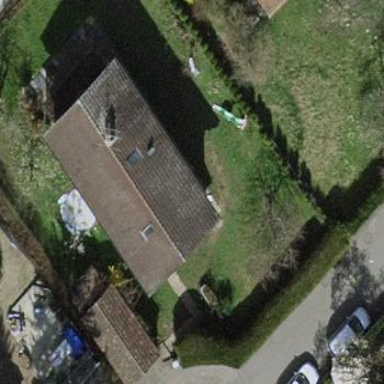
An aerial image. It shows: Garden enclosed by fence.